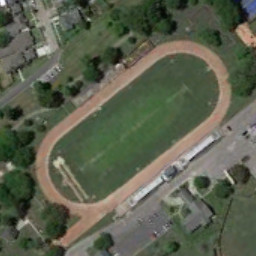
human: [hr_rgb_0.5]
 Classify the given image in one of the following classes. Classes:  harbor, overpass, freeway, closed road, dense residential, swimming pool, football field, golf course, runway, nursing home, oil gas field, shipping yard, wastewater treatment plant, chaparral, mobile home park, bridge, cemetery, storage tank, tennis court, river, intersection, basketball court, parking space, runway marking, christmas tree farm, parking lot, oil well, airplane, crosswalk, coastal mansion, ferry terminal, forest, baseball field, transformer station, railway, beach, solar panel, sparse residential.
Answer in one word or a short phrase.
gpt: football field